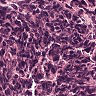
Metastatic tissue present: no